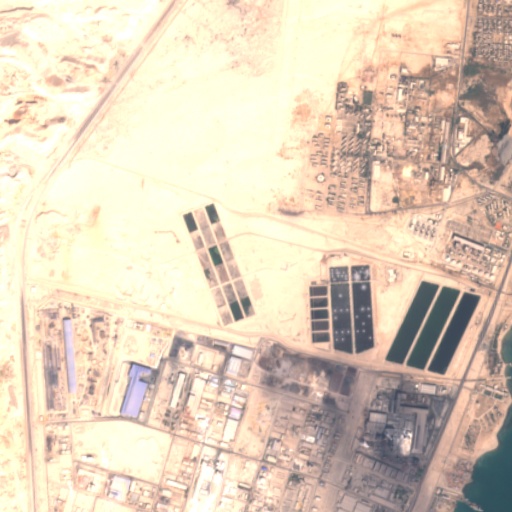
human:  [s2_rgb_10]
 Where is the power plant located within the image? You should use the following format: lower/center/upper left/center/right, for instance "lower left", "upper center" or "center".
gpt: The power plant is located in the center right of the image.
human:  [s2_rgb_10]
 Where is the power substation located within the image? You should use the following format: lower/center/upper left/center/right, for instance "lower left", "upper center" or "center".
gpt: The power substation is located in the right of the image.
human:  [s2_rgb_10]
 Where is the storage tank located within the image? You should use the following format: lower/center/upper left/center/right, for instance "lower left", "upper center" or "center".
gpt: The storage tank is located in the lower right of the image.
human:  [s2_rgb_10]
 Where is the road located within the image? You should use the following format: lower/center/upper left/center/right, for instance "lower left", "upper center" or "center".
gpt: There is no road in the image.